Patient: sex F, age 60
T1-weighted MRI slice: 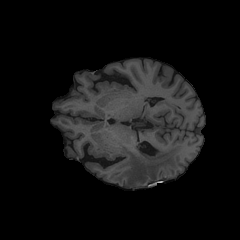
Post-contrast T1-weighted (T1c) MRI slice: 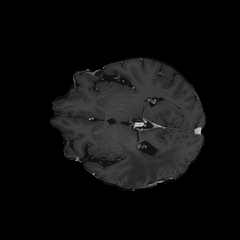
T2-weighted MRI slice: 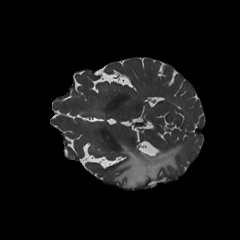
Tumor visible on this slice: yes
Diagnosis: Glioblastoma, IDH-wildtype
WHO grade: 4